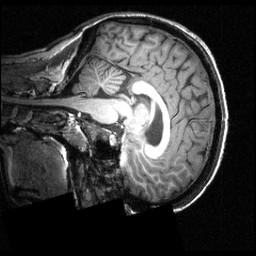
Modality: T1w
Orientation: sagittal
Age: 24
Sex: female
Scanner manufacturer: siemens
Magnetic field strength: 3.951 T
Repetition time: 1.5 s
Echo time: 0.00335 s